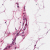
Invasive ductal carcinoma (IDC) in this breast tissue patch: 0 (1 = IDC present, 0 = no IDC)